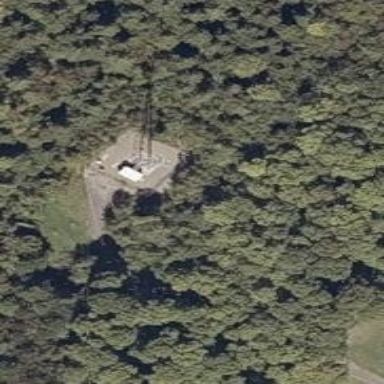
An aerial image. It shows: Communication mast tower.